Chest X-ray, AP view. Patient: 55 years old, sex M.
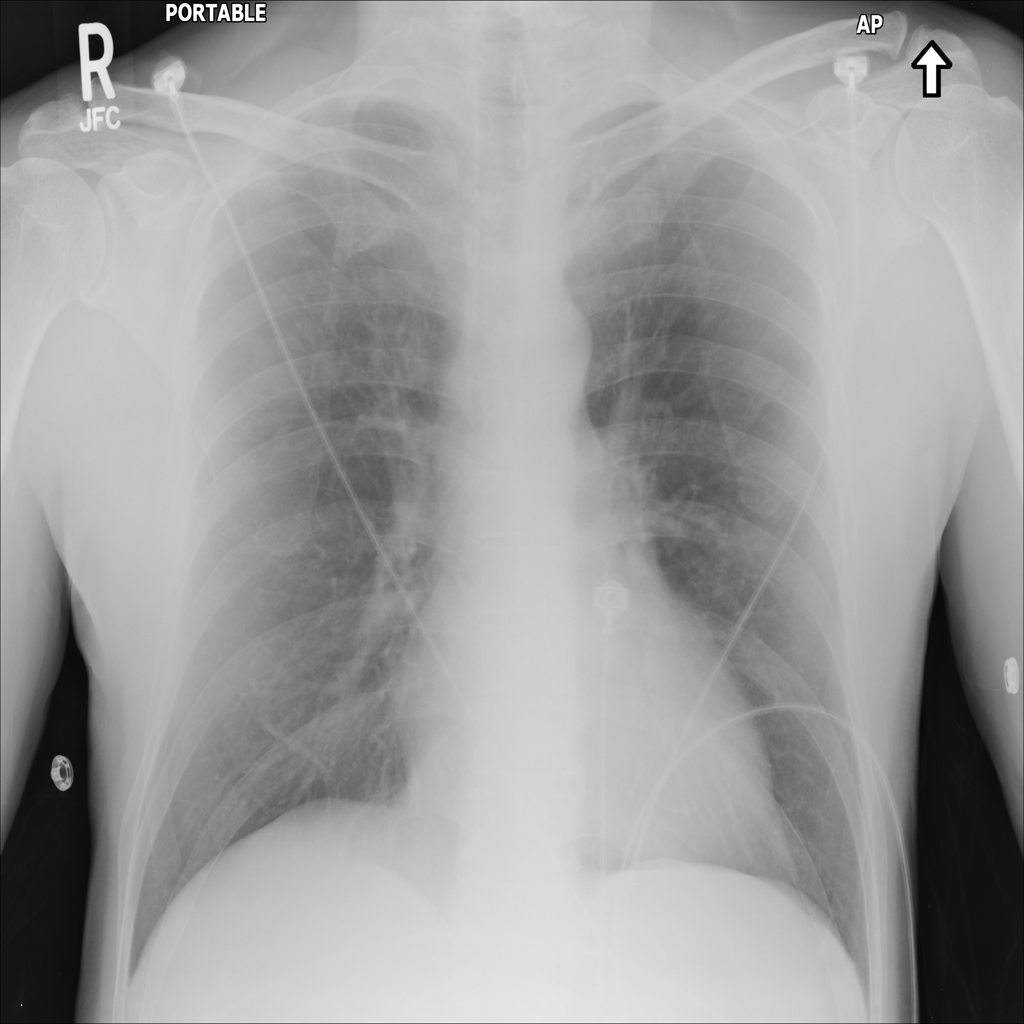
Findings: No Finding